Question: What is the meaning of this icon in Fiddler:

It is not listed in the <URL>.
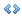
Answer: This icon is used for responses with 'Content-Type=Content-Type: text/html;'